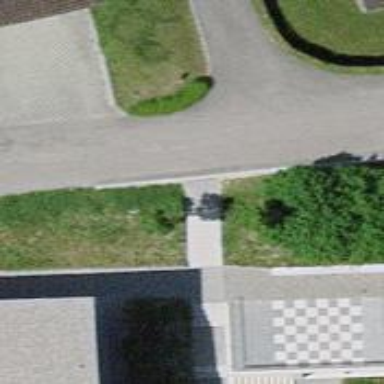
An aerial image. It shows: Paved footway.